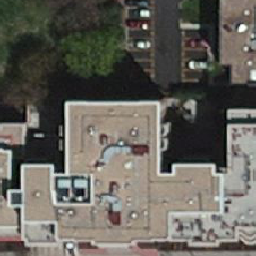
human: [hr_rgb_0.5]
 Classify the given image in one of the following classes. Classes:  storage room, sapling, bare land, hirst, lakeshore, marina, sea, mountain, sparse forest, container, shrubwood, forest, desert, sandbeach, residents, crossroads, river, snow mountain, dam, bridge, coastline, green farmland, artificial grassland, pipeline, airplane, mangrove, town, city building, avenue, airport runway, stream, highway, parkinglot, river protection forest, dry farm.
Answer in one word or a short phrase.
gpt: city building